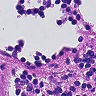
Metastatic tissue present: no